Interaction volume radius: 5 \u00c5
Interaction volume height: 10 \u00c5
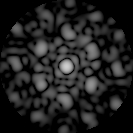
Disorder parameter: 0.5159